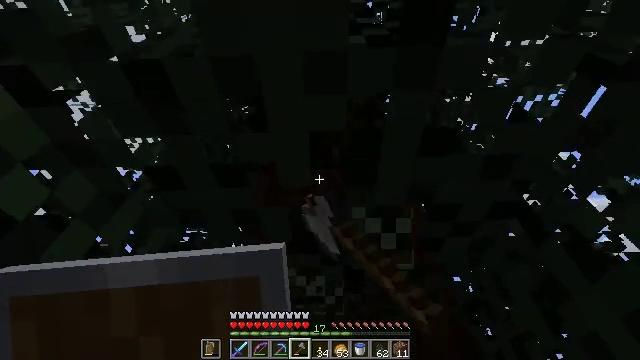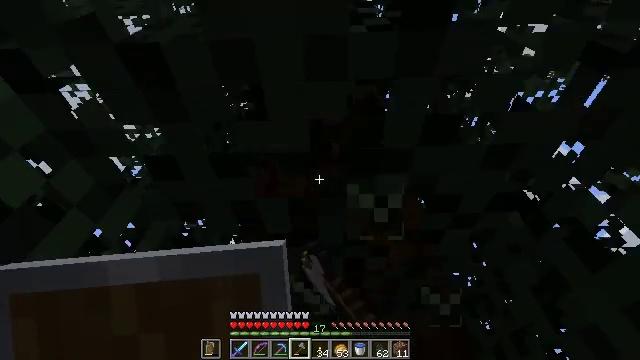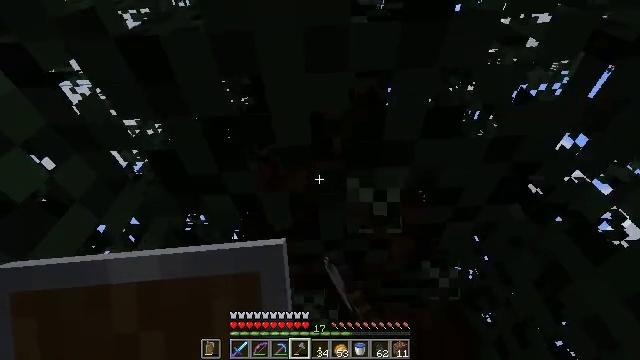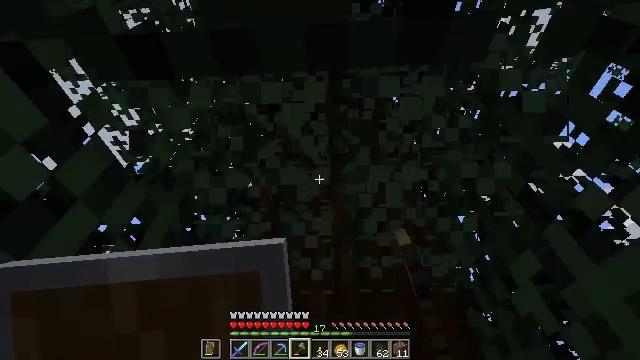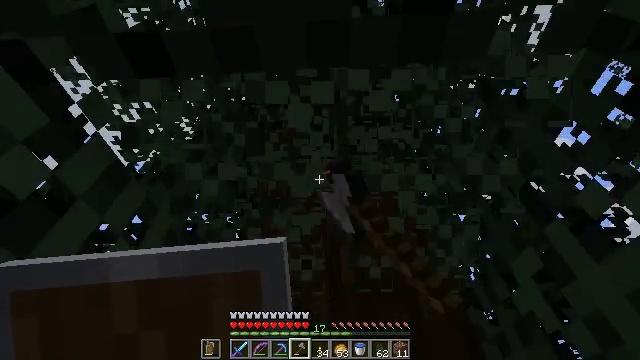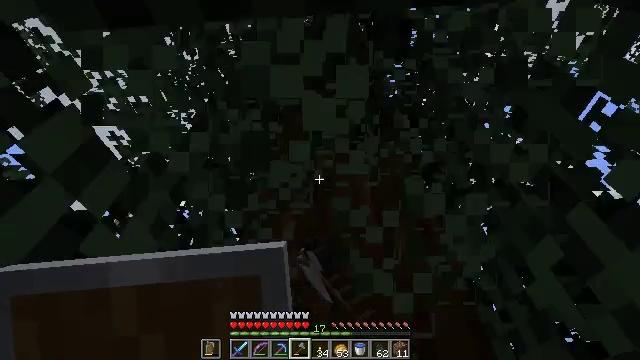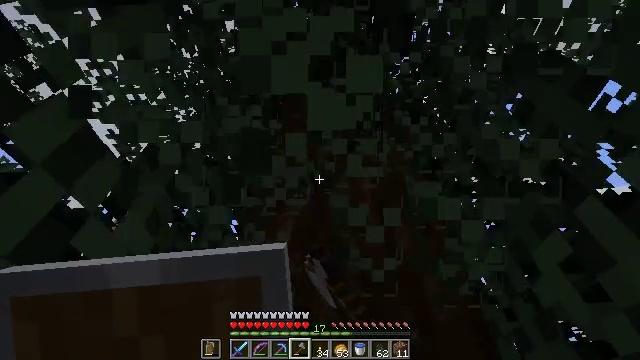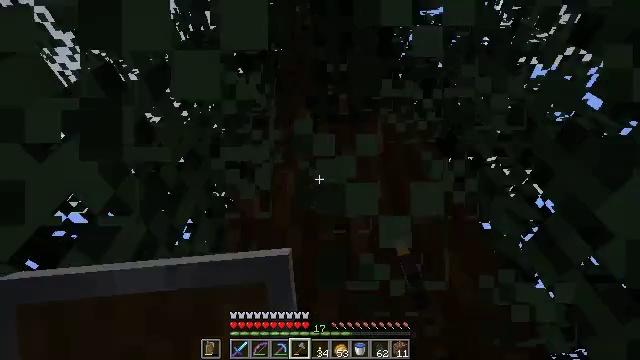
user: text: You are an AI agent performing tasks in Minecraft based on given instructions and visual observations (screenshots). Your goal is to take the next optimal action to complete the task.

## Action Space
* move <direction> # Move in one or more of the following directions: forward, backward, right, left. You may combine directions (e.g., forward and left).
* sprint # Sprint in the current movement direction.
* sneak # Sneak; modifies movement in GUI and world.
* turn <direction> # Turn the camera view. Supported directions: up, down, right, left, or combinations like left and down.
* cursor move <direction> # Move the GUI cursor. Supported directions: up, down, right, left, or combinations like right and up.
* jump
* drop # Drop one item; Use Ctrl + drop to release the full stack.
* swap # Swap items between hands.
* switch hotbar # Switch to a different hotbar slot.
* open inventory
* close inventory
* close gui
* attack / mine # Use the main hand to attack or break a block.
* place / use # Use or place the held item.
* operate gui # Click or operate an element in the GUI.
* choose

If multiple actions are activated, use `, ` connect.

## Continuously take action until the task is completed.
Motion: motion action
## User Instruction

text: Mine spruce leaves from the tree.
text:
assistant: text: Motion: attack / mine
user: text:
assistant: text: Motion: turn down, attack / mine
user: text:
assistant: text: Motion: attack / mine
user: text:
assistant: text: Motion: attack / mine
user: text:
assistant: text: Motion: move forward, attack / mine
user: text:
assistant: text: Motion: move forward, attack / mine
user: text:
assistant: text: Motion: move forward, attack / mine
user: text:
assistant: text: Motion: attack / mine